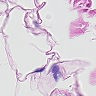
Metastatic tissue present: no